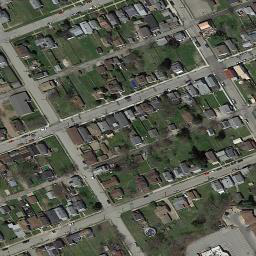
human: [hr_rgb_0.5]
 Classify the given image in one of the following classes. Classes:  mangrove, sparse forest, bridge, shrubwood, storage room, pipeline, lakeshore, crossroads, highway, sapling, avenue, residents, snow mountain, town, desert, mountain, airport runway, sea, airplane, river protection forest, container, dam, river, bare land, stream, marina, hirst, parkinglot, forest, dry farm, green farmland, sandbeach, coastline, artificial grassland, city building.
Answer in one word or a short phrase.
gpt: town